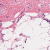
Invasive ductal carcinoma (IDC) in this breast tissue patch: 0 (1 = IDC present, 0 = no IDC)